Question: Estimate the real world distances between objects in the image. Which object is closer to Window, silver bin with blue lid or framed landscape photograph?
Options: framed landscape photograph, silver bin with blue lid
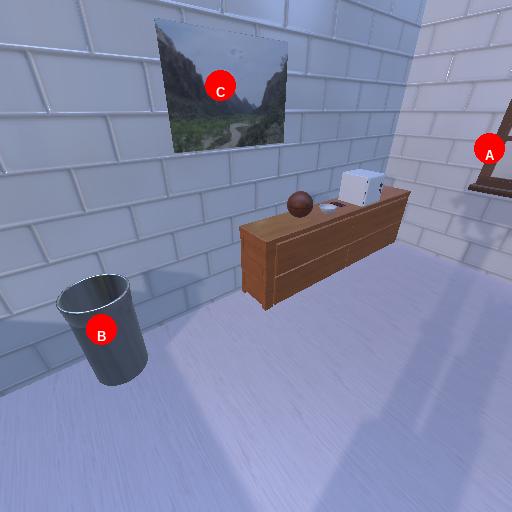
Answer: framed landscape photograph